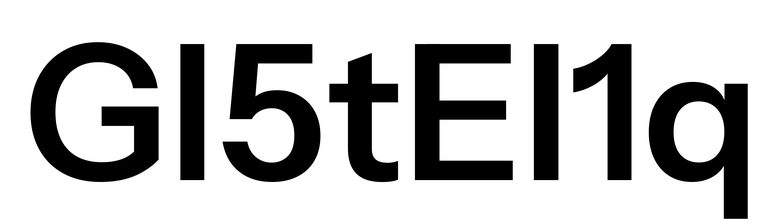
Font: InstrumentSans_SemiBold